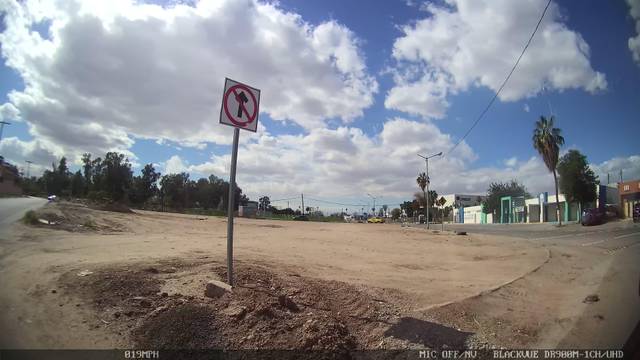
Region: Mexico
Coordinates: 32.657, -115.473